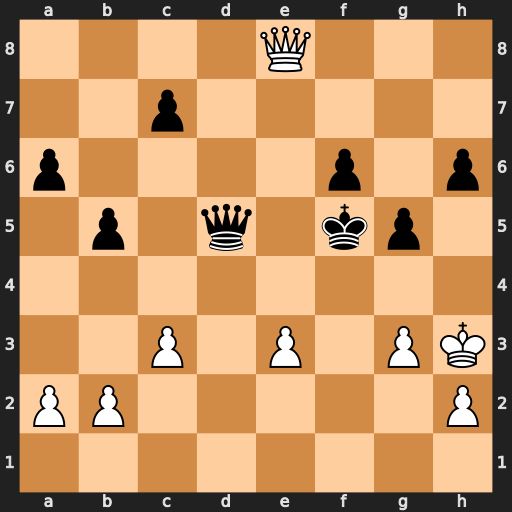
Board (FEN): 4Q3/2p5/p4p1p/1p1q1kp1/8/2P1P1PK/PP5P/8
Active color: w
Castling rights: -
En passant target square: -
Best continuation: g4#